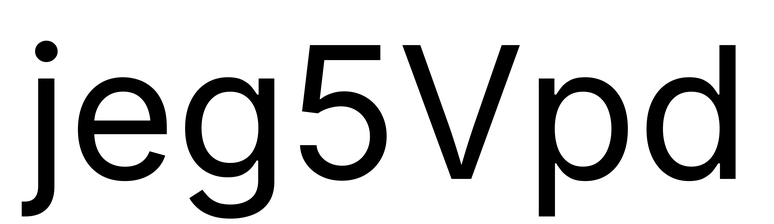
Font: Inter_Regular